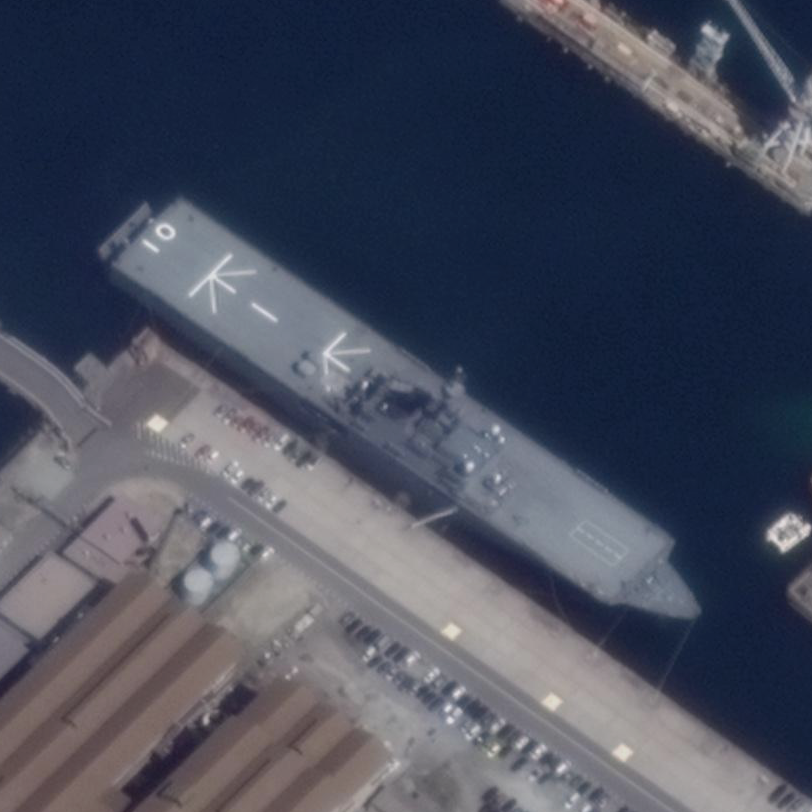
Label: assault